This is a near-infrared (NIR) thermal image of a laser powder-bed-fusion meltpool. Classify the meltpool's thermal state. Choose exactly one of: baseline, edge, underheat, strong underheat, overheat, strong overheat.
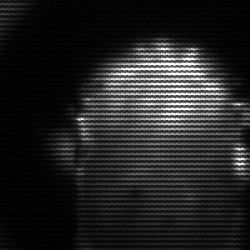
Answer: baseline